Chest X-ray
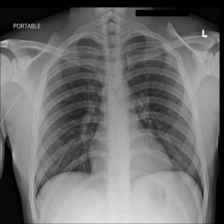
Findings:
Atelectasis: negative
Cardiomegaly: negative
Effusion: negative
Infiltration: negative
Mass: negative
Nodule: negative
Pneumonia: negative
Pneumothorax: negative
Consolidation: negative
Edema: negative
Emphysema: negative
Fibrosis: negative
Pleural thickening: negative
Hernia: negative